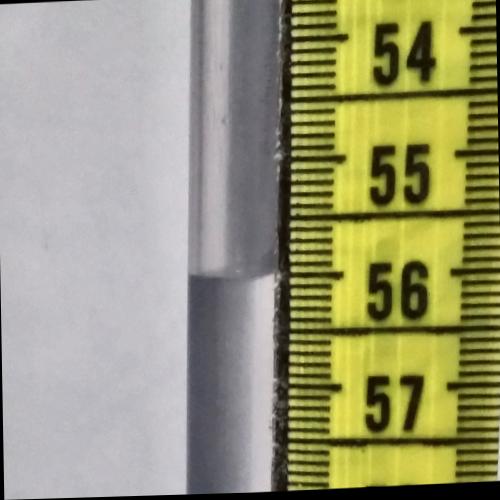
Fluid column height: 56.0 cm